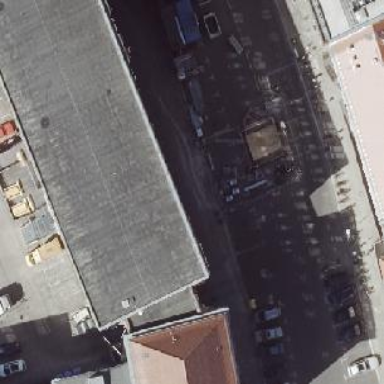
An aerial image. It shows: Theatre.